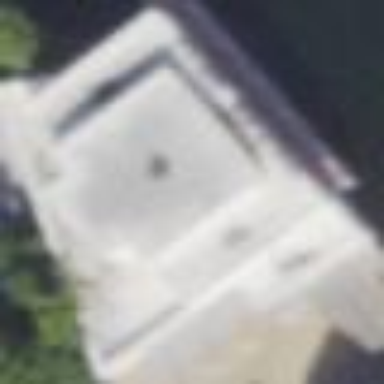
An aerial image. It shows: Building that is nightclub.